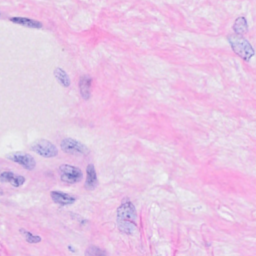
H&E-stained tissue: Breast